Question: What is the measurement shown in the image?
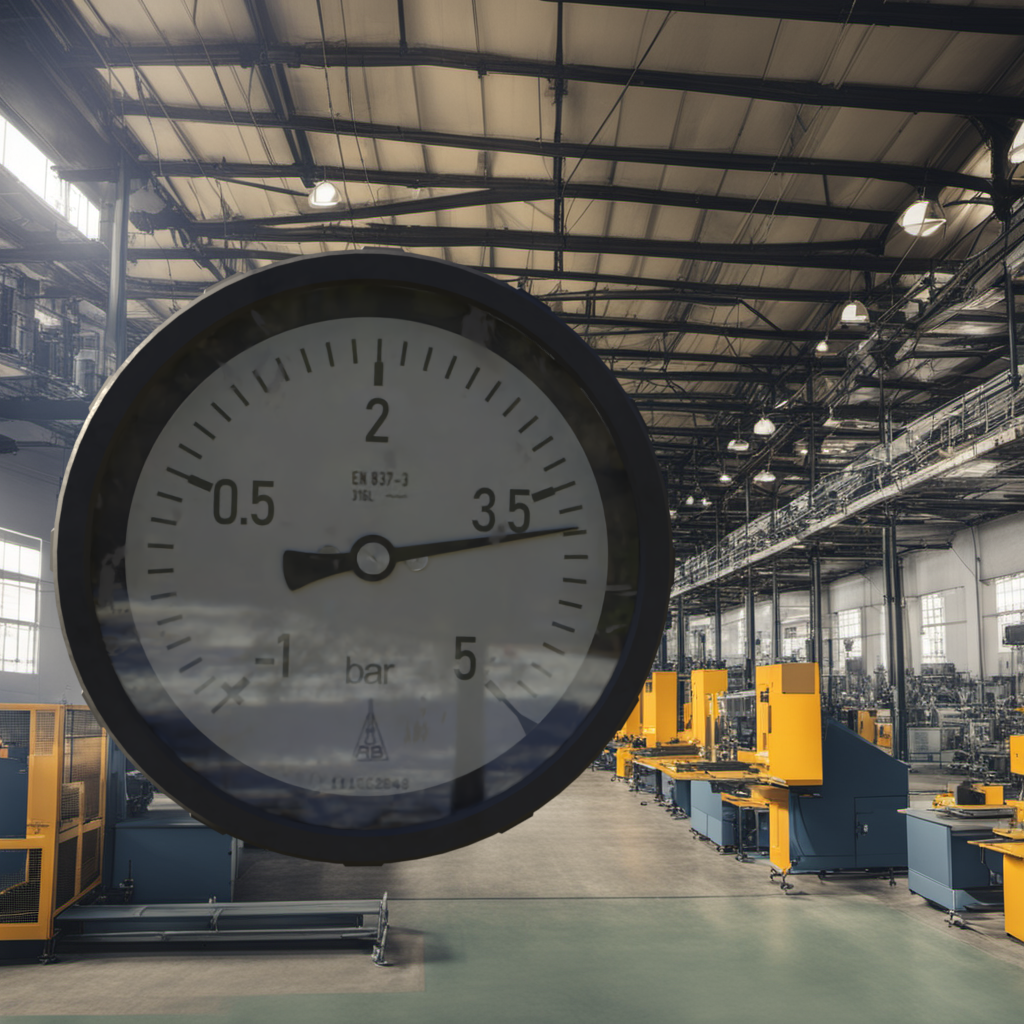
Answer: The result is 3.79
Question: What is the value range of this measurement?
Answer: The range is from -1 to 5
Question: What is the minimum and maximum value of this measurement?
Answer: The minimum value is -1 and the maximum value is 5